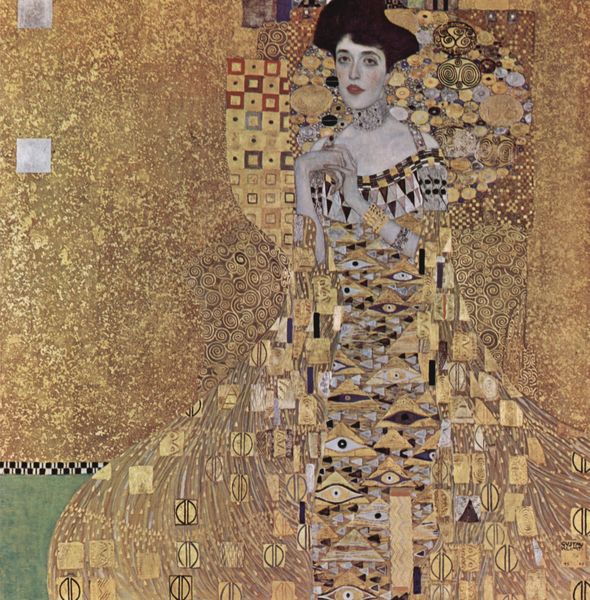
Titel: Porträt der Adele Bloch-Bauer
Künstler: Gustav Klimt
Standort: Wien
Institution: Österreichische Galerie im Belvedere
Schlagwörter: gemälde, hand, weiß, gelb, grün, impressionismus, ausschnitt, braun, bunt, elegant, frau, frisur, haar, hintergrund, kleid, mund, nase, ohrring, profil, schmuck, schwarz, blick, dame, rot, beige, expressionismus, malerei, muster, ornament, symbolismus, wand, arme, augen, blass, gesicht, inkarnat, kragen, silber, bild, bildnis, hände, portrait, porträt, schlank, auge, figur, gewand, gold, haare, kostüm, reich, sessel, borte, en face, lippe, lippen, rosa, schön, zart, bein, wangen, wellen, kuss, ecke, halsband, farben, kette, formen, linien, bordüre, jugendstil, tapete, glanz, dekor, ornamente, edel, rüschen, halsschmuck, klimt, lippenstift, dünn, halskette, rechtecke, karos, schwarze haare, vergoldet, form, kacheln, mosaik, ornamental, ganzfigur, ecken, quadrate, geometrisch, armband, armreif, trägerkleid, wien, schnecken, geliebte, dreiecke, gustav, art deco, geometrie, quadrat, sezession, secession, wiener sezession, fin de siecle, goldgrund, schiele, golf, dekolte, rote lippen, geometrische formen, new york, armreife, gustav klimt, schneke, fraus, bloch, fien de siecle, adele, adele bloch bauer, bloch-bauer, geliebste, 19. jahrhundert, 19. jh, der kuss von klimt, schmuch, flächige gestaltung, klimt gustav, bloc-bauer, gold adele, raubkunst, rückgabe